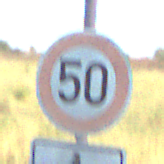
Verkehrszeichen: Geschwindigkeit50
Zusatzzeichen unten: HinweisDurchSinnbild18
Umgebung: Outdoor, Nature
Tageszeit: MorningAfternoon
Wetter: Clear
Licht: Natural
Jahreszeit: Autumn
Kontrast: HighContrast